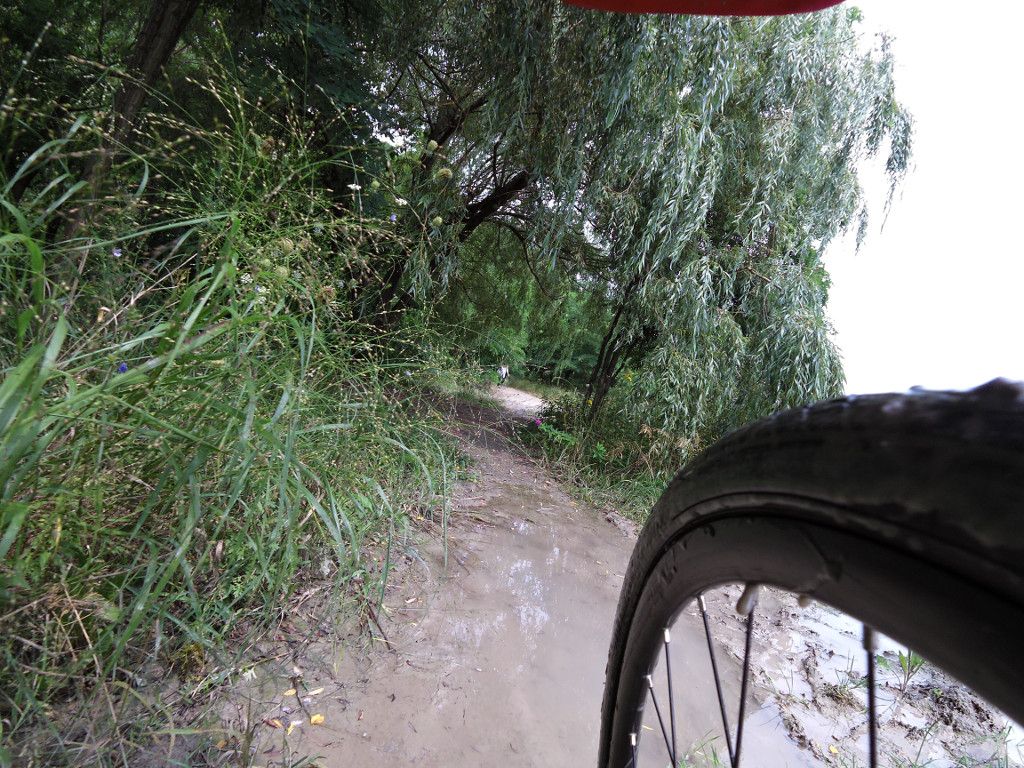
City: toronto